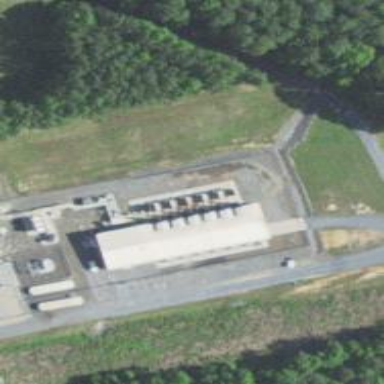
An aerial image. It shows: Generator for power supply.